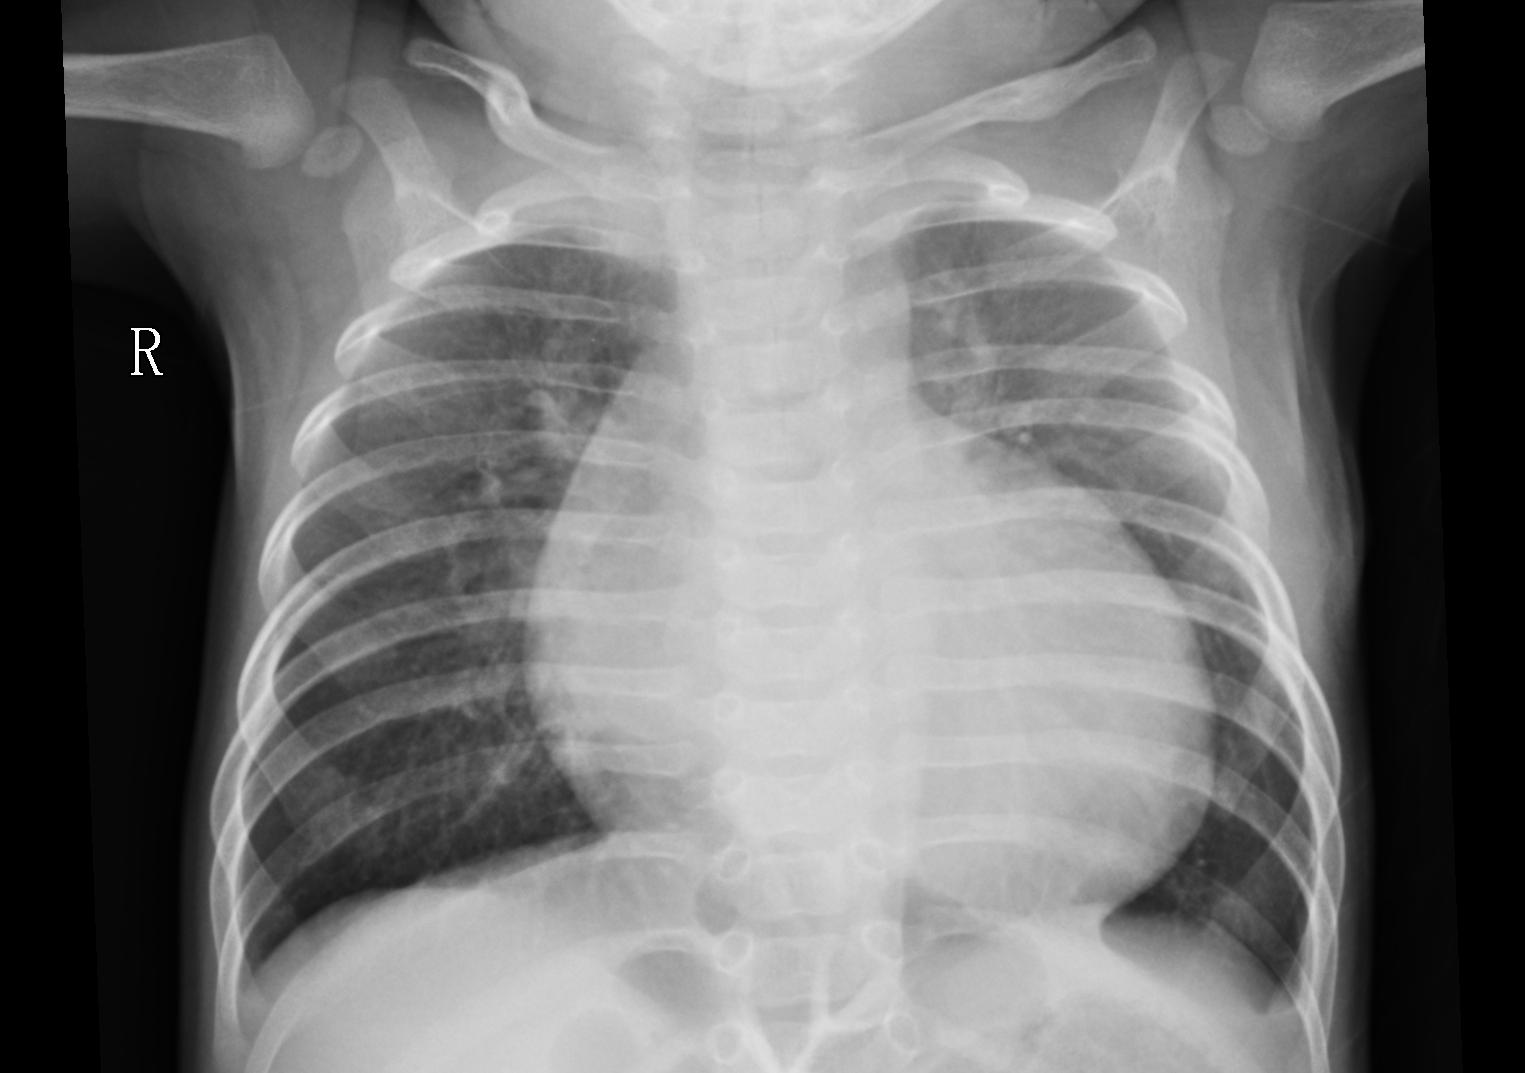
Diagnosis: PNEUMONIA